Question: I use the function rose2 in my script in order to plot a rose plot. I am working with Matlab 2016a and thus still use the rose function. I use rose2 in order to be able to set the maximum value for the r axis and fill the triangles.
I use "findall" in order to rotate the location of the R-axis labels.
This works very well:
'''
maxHistogramValue = 100;
f=figure;
clf
% Set the max value to maxHistogramValue:
polar(0, maxHistogramValue,'-k')
% Set the location of the R-axis labels in degrees.
% Extract all of the 'Text' objects from the polar plot.
ax = findall(f.Children, 'Type', 'Axes');
% Filter the 'Text' objects by the 'HorizontalAlignment' property.
% PLEASE NOTE: This may not generalize to other versions of MATLAB
% where the default 'HorizontalAlignment' value for R-axis labels is not
% set to 'left'.
labels = findall(ax, 'Type', 'Text', 'HorizontalAlignment', 'left');
% Set the degrees of the R-axis Labels.
degrees = 285;
% Update the position of each R-axis label.
for label = labels'
currentX = label.Position(1);
currentY = label.Position(2);
radius = sqrt(currentX^2 + currentY^2);
newX = cos(degtorad(degrees)) * radius;
newY = sin(degtorad(degrees)) * radius;
label.Position = [newX, newY];
end
hold on;
% Now use rose2:
rose2(inp, theta_rad)
%make transparent
alpha(0.5)
view(-90,90)
'''

And I figured out how to change the font size with:
'''
labels = findall(ax, 'Type', 'Text');
for label = labels'
label.FontSize = 16;
end
'''
But I want to display the angles with the degree symbol.
I tried to add it to the loop, but first, weired numbers are displayed and second, it also changes the r Axis, which I dont want of course.
'''
labels = findall(ax, 'Type', 'Text');
for label = labels'
label.FontSize = 16;
label.String=label.String+char(176);
end
'''
Can anyone help please???
Thank you!
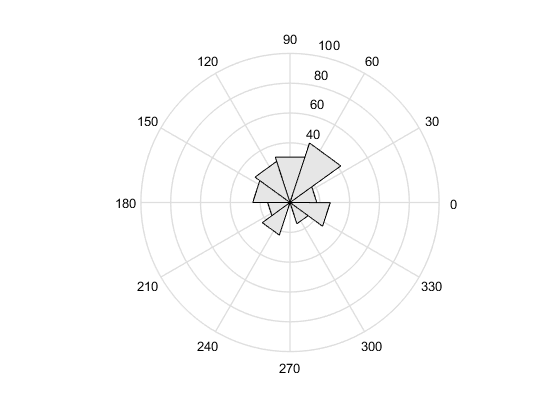
Answer: If you look at 'labels' you will see that it contains more labels. You only want to modify 'labels(1:12)':
'''
labels = findall(ax, 'Type', 'Text');
for label = labels(1:12)'
label.String=[label.String char(176)];
end
'''
Also, your 'label.String=label.String+char(176);' is not matlab syntax.